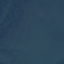
Land use / land cover class: SeaLake